Question: Running MAMP on my local machine and trying to get PhpMyAdmin (4.1.4) set up to my liking. There are a few items in the left menu I want to get rid of - namely the "Columns" and "Indexes" sub-items under each table. They're extraneous to me - I'm not a DBA, just a wp developer, so I'd rather not just "get used to them". Most basic hosts doesn't have these options, and I'm hoping to make my local reflect that.

Tried googling for the answer for a couple hours now, but not surprisingly "phpmyadmin config remove left menu column" gets me a variety of results about removing columns from tables, and very little about the config options. Also dove into the config docs, and didn't find anything that looked pertinent. Anyone know how to get rid of the sub-items under tables?
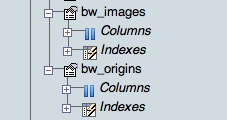
Answer: No, there isn't a means at this time to hide those specifically (unless you want to edit the source yourself). However, they don't automatically expand, so the easy workaround is for you to not click the plus sign '+' in front of the table name. You can click the text of the table name itself to select it, there's no need to expand the Columns and Indexes display for each table. Hope that helps.